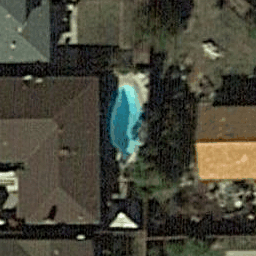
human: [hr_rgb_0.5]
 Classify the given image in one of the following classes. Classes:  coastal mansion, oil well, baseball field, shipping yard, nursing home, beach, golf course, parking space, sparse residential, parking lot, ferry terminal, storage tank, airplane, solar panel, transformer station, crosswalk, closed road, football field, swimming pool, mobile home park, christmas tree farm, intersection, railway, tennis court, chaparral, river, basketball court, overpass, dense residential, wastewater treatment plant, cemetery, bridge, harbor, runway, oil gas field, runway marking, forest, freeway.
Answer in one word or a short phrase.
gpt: swimming pool